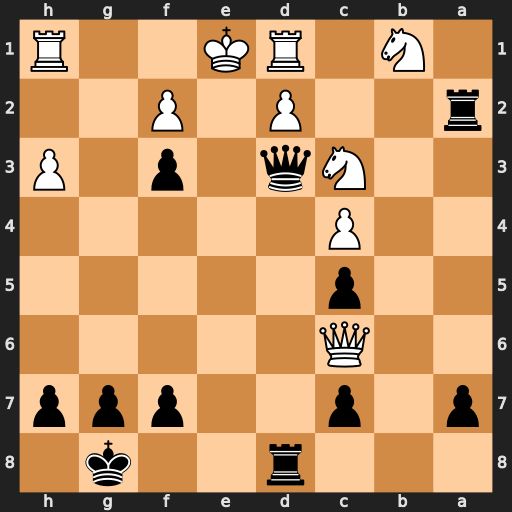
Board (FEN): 3r2k1/p1p2ppp/2Q5/2p5/2P5/2Nq1p1P/r2P1P2/1N1RK2R
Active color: b
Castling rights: K
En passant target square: -
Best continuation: Ra6 Qe4 Re6 Qxe6 fxe6